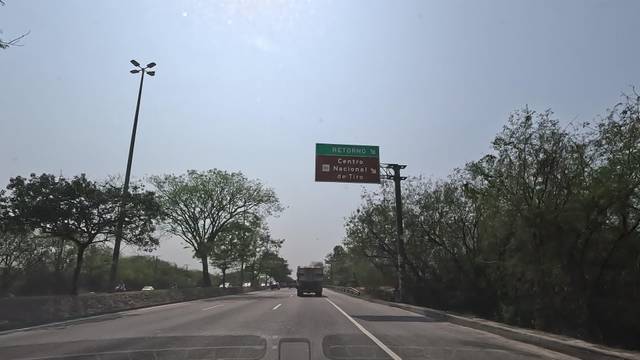
Region: Brazil
Coordinates: -22.863, -43.414